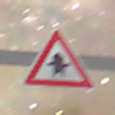
Verkehrszeichen: Vorfahrt
Umgebung: Outdoor, Suburban
Tageszeit: Night
Wetter: Clear
Licht: Artificial
Jahreszeit: NotSpecified
Kontrast: HighContrast